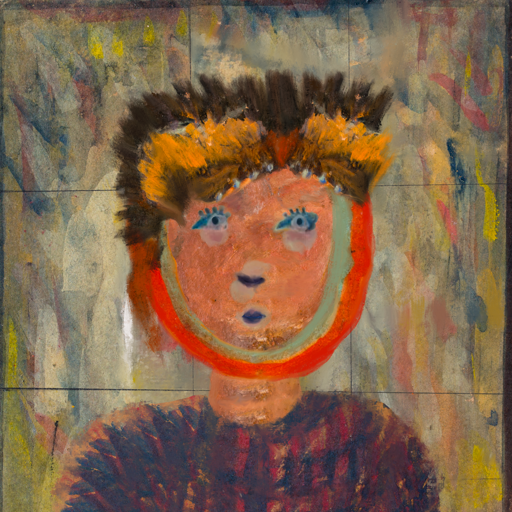
Background: GypsyMother, Head And Neck Front: Boggyland, Face Front: Hill_Girl, Bust: In_The_Sun, Hair Front: Sisters, Head Accessory: Gypsy_Queen, Second Necklace: Blank, Necklace: Blank, Baby: Blank